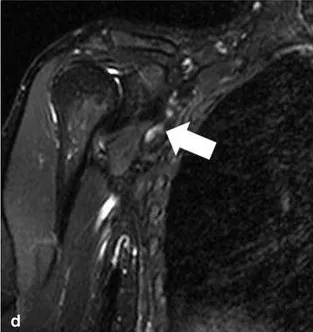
14 months. After treatment initiation, showing a continuous tumor shrinkage over time (white arrows).
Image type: radiology (mri)